Question: I am trying to make a square matrix in which the upper triangular part contains the numerical values of the correlation and the lower triangular part the corresponding colors using Pearson's method.
'''
library(ggcorrplot)
library(corrplot)
dadosp=head(iris)[1:4]
matcor <- round(cor(dadosp), 2)# matcor
ggcorr(matcor,palette = "Greys",
name = expression(rho),method=c("pairwise","pearson"),
max_size = 10,legend.position = " ",
min_size = 2,position="triangsuperior",
size = 3,
hjust = 0.75,
nbreaks = 6,
angle = -45)
'''
However, the following error appears:
'''
Erro: Can't find 'position' called 'triangsuperior'
Run 'rlang::last_error()' to see where the error occurred.
'''
The example in which I intend to reproduce would be in structural terms similar to the one below:

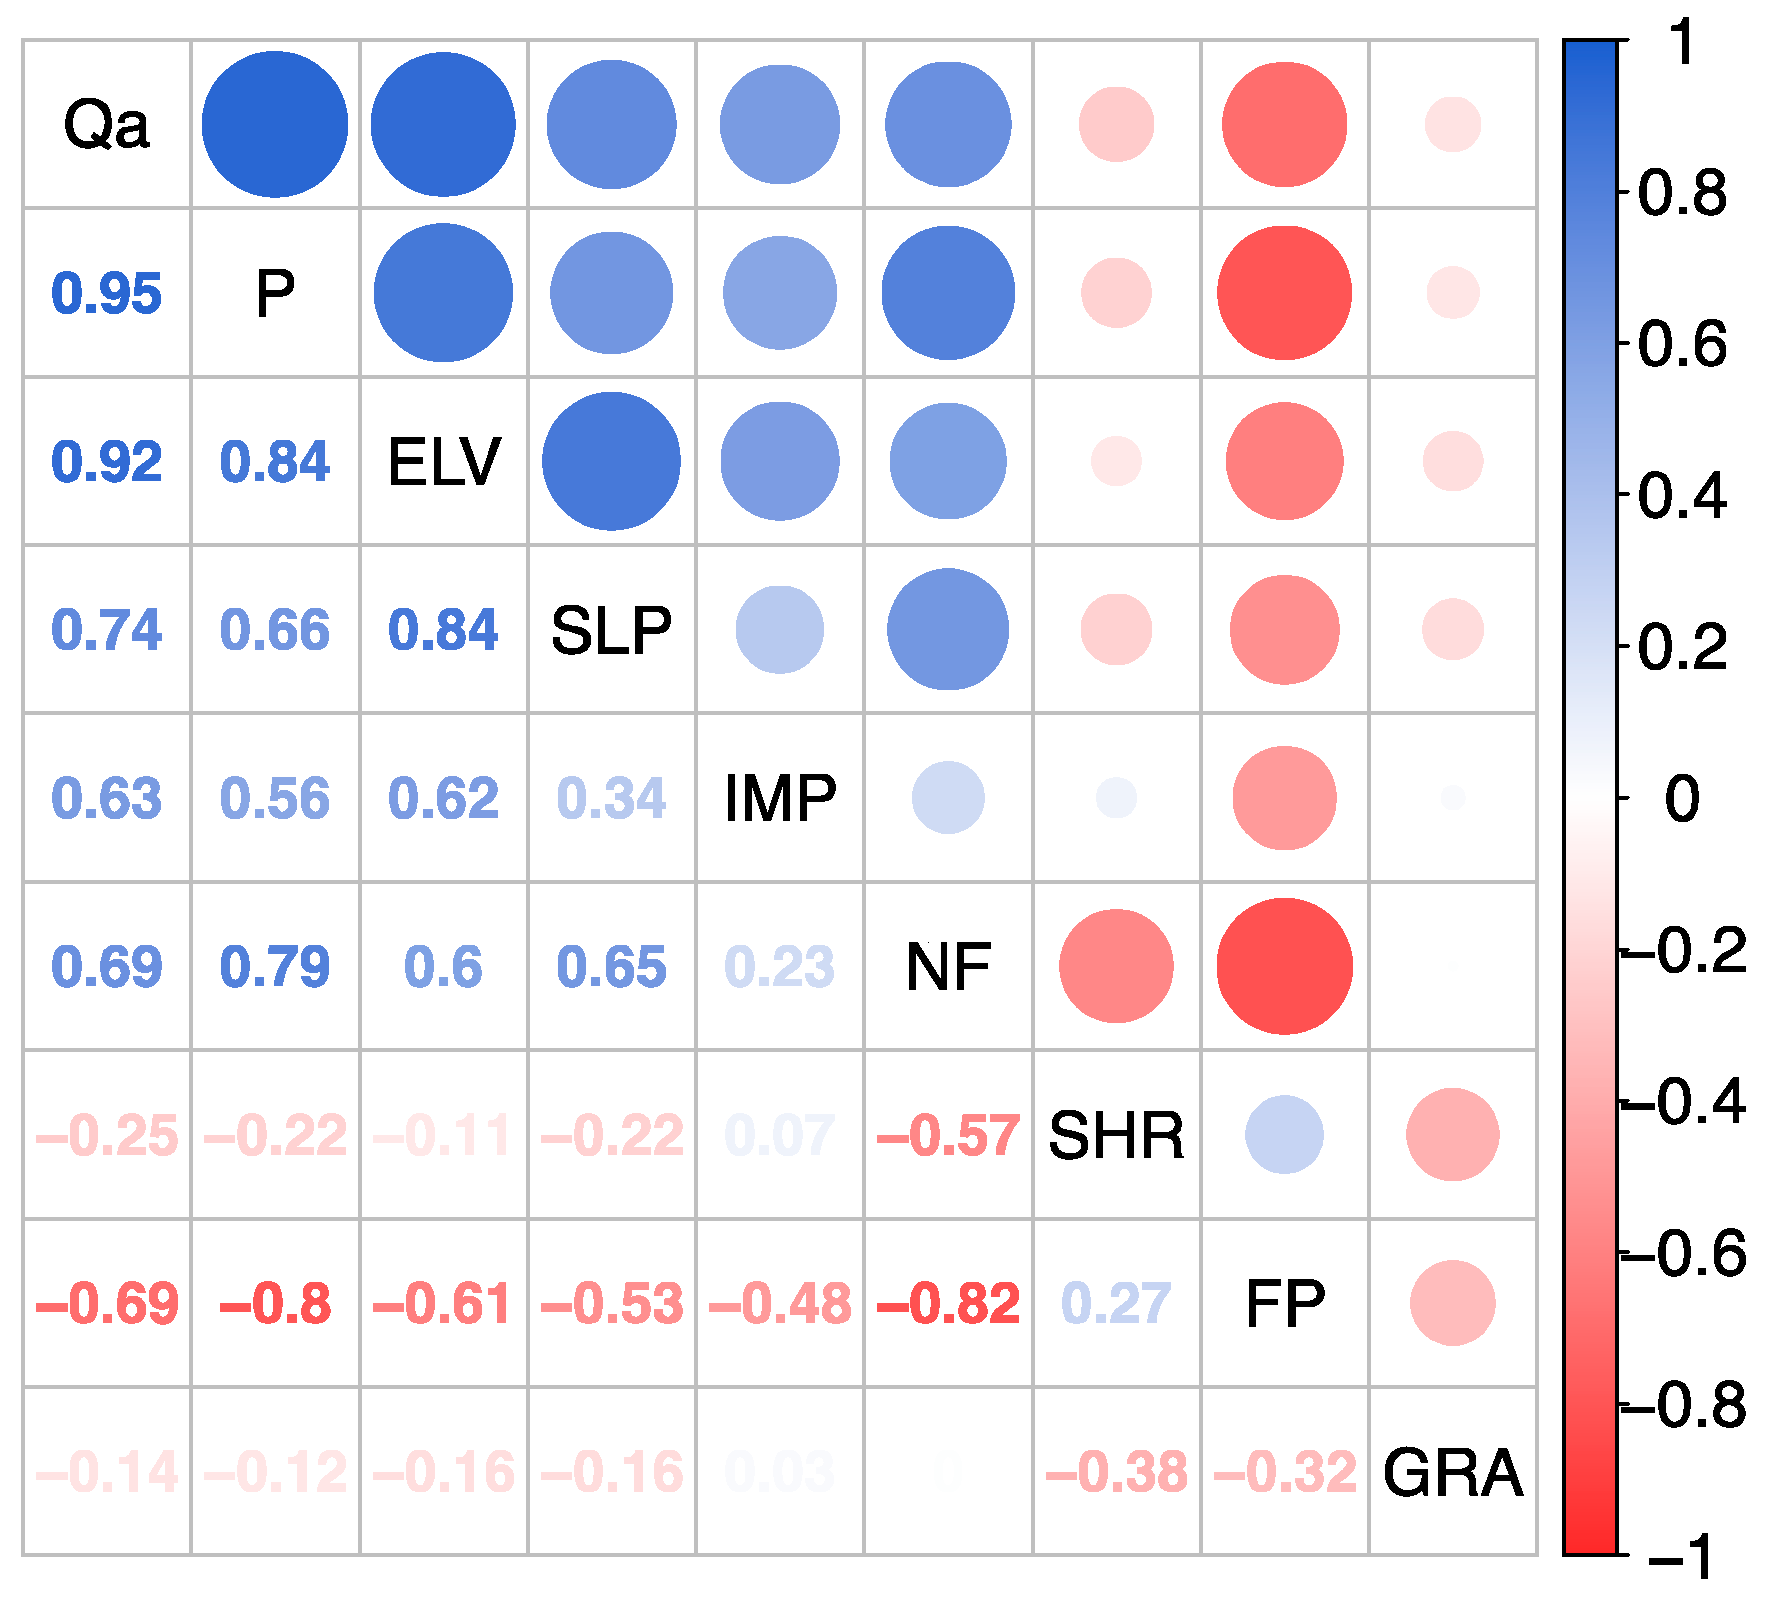
Answer: Try
'''
corrplot.mixed(matcor)
'''
Are you looking for this?
<URL>